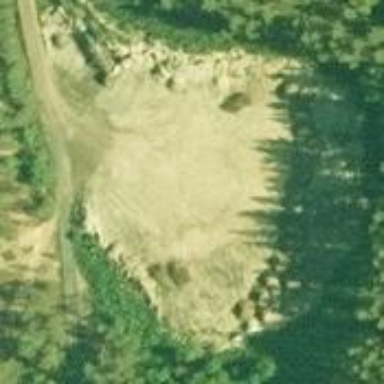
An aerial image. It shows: Quarry extracting sand as natural resource.